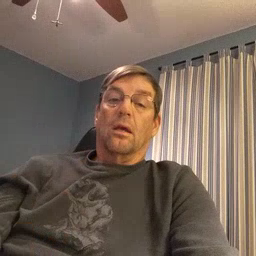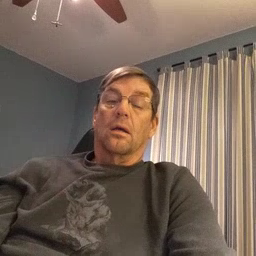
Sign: there